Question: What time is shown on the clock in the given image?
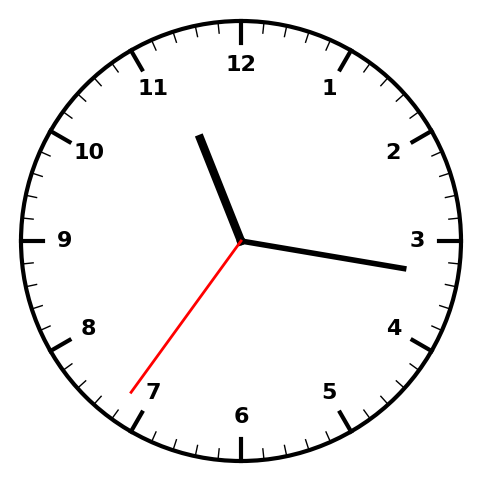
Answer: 11:16:36